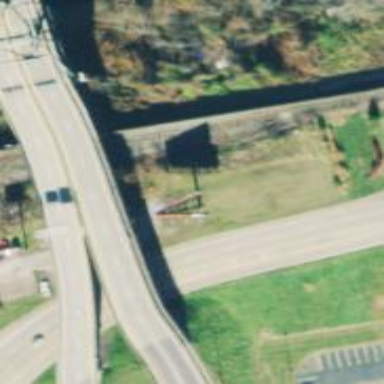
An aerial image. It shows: Footway bridge.